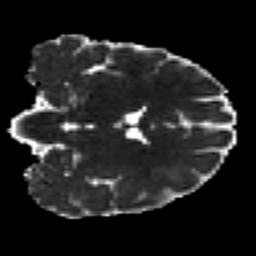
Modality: MD
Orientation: coronal
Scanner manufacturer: siemens
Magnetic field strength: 3 T
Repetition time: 7.8 s
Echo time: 0.09 s